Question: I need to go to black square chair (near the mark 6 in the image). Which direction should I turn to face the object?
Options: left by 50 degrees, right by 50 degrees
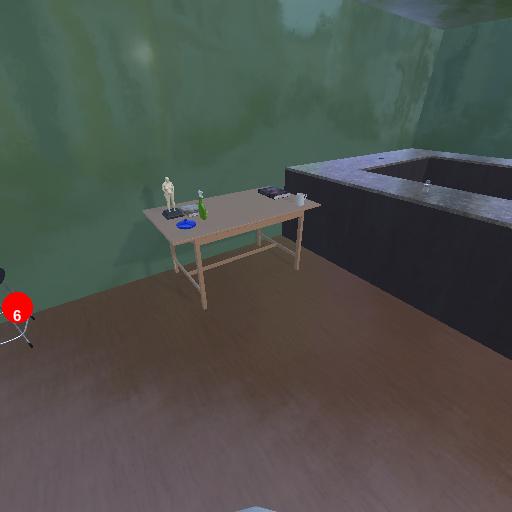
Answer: left by 50 degrees